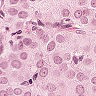
Metastatic tissue present: yes